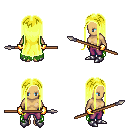
a pixel art fantasy rpg character, female body template, human, tanned skin, green tattered cape, magenta pants, gold extra-long hairstyle, gold gloves, metal boots, spear, four views (front, back, left, right), 2x2 character sprite sheet, small pixel art, hard edges, no anti-aliasing